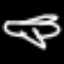
Label: airplane